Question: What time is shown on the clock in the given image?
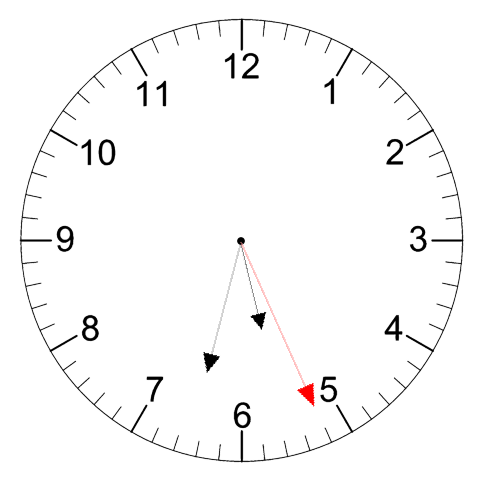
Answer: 05:32:26